Question: I have mapped a bidirectional many-to-many exception between the entities Course and Trainee in the following manner:
'''
Course
{
...
private Collection<Trainee> students;
...
@ManyToMany(targetEntity = lesson.domain.Trainee.class,
cascade = {CascadeType.All}, fetch = {FetchType.EAGER})
@Jointable(name="COURSE_TRAINEE",
joincolumns = @JoinColumn(name="COURSE_ID"),
inverseJoinColumns = @JoinColumn(name = "TRAINEE_ID"))
@CollectionOfElements
public Collection<Trainee> getStudents() {
return students;
}
...
}
Trainee
{
...
private Collection<Course> authCourses;
...
@ManyToMany(cascade = {CascadeType.All}, fetch = {FetchType.EAGER},
mappedBy = "students", targetEntity = lesson.domain.Course.class)
@CollectionOfElements
public Collection<Course> getAuthCourses() {
return authCourses;
}
...
}
'''
Instead of creating a table where the Primary Key is made of the two foreign keys (imported from the table of the related two entities), the system generates the table "COURSE_TRAINEE" with the following schema:

I am working on MySQL 5.1 and my App. Server is JBoss 5.1.
Does anyone guess why?
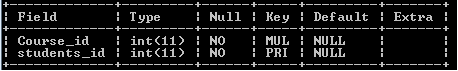
Answer: In addition to Bence Olah: the primary key constraint for ('COURSE_ID', 'TRAINEE_ID') pair is not created because your mapping doesn't say that these pairs are unique. You need to change 'Collection's to 'Set's in your code in order to express this restriction, and primary key will be created.